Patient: sex F, age 54
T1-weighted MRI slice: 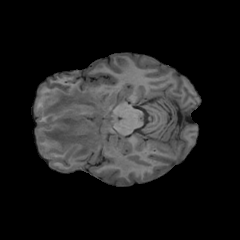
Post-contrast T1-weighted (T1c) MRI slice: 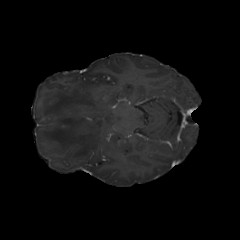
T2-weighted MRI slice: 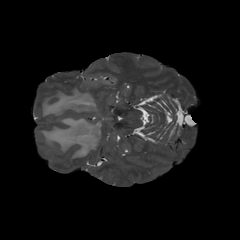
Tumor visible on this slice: yes
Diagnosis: Glioblastoma, IDH-wildtype
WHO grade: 4